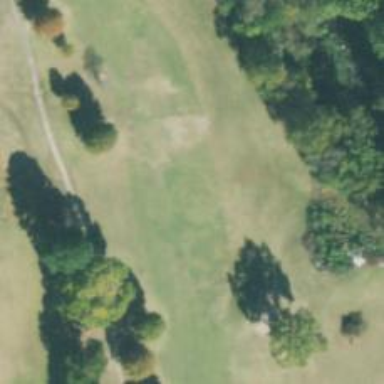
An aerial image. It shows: Golf hole.